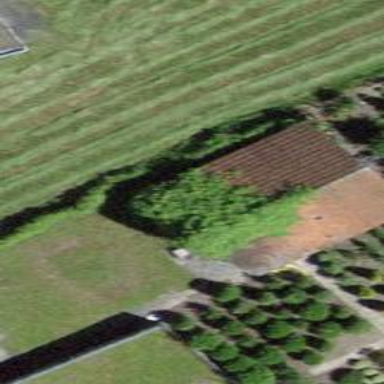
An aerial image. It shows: Rural barn.